Interaction volume radius: 5 \u00c5
Interaction volume height: 15 \u00c5
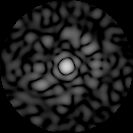
Disorder parameter: 0.8207